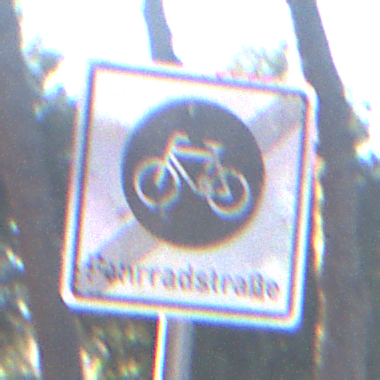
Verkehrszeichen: EndeFahrradstrasse
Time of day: MorningAfternoon
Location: Outdoor (Suburban)
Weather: Clear
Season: NotSpecified
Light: Natural